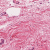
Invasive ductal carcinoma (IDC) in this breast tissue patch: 0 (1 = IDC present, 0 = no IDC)